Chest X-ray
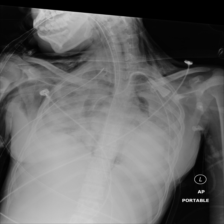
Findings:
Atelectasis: negative
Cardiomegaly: negative
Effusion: negative
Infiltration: negative
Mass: negative
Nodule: negative
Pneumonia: negative
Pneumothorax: positive
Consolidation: negative
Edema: negative
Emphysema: positive
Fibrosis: negative
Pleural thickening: negative
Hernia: negative